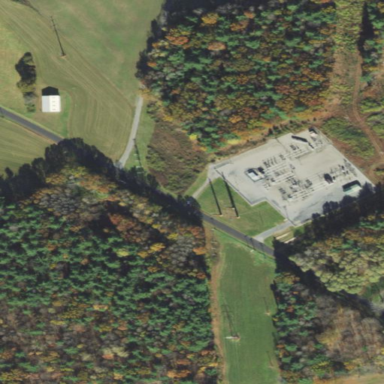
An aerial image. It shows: Outdoor distribution power substation.